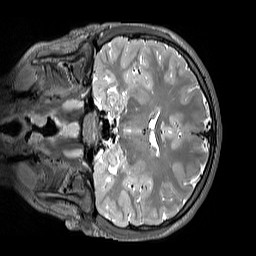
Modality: T2w
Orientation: coronal
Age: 12
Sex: male
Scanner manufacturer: siemens
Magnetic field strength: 3 T
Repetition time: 3.2 s
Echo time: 0.408 s